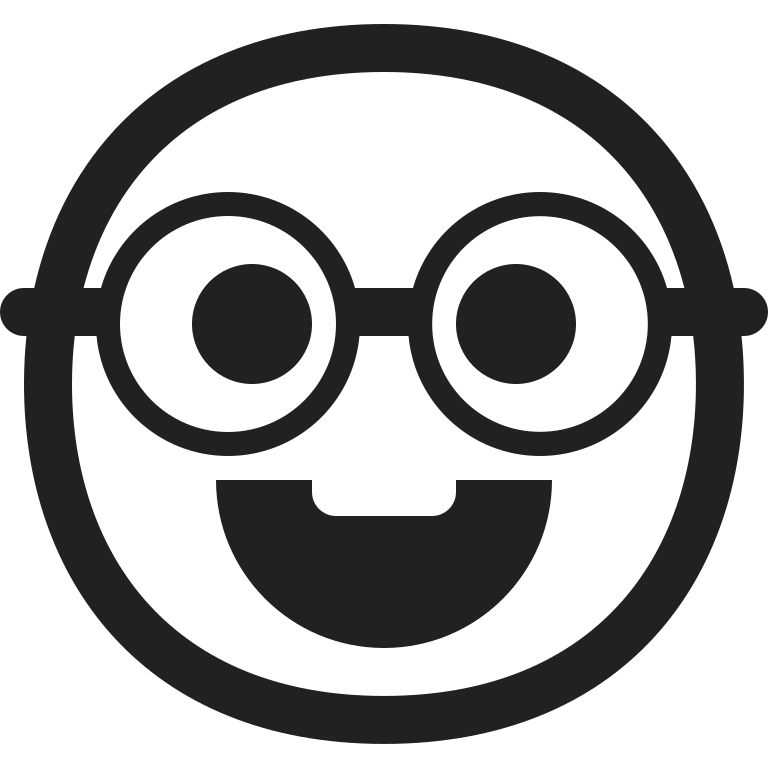
nerd face high contrast